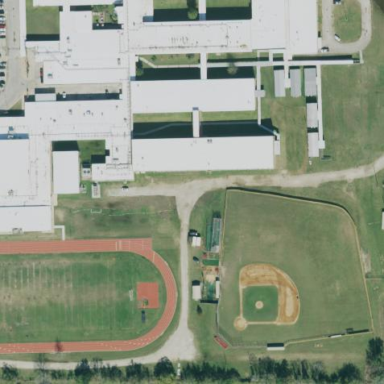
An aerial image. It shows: School.